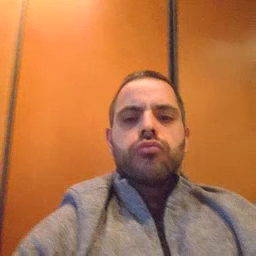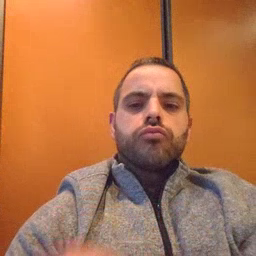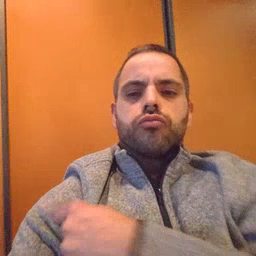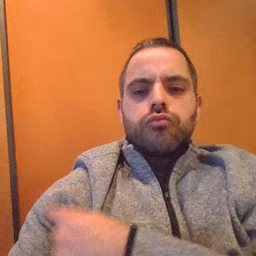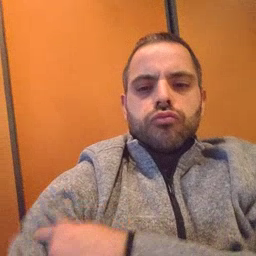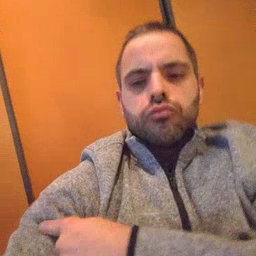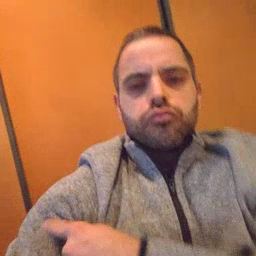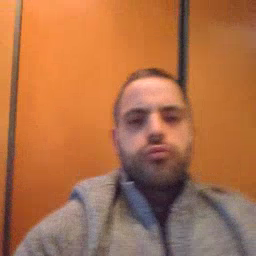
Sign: arm